Interaction volume radius: 10 \u00c5
Interaction volume height: 10 \u00c5
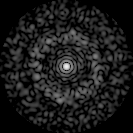
Disorder parameter: 0.824